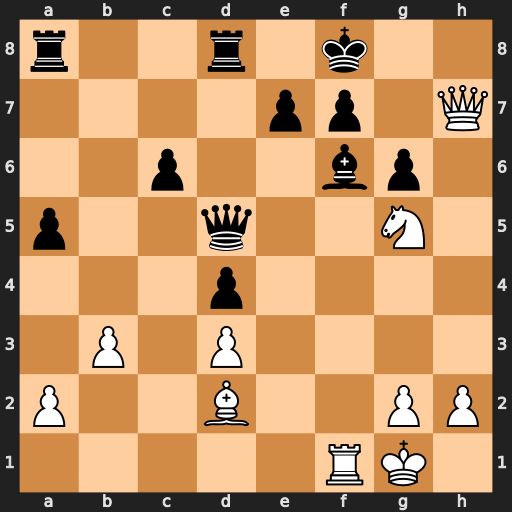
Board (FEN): r2r1k2/4pp1Q/2p2bp1/p2q2N1/3p4/1P1P4/P2B2PP/5RK1
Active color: w
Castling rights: -
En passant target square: -
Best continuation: Ne4 Ke8 Rxf6